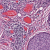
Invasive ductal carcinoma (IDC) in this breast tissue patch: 0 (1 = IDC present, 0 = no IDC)